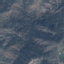
Land use / land cover: HerbaceousVegetation